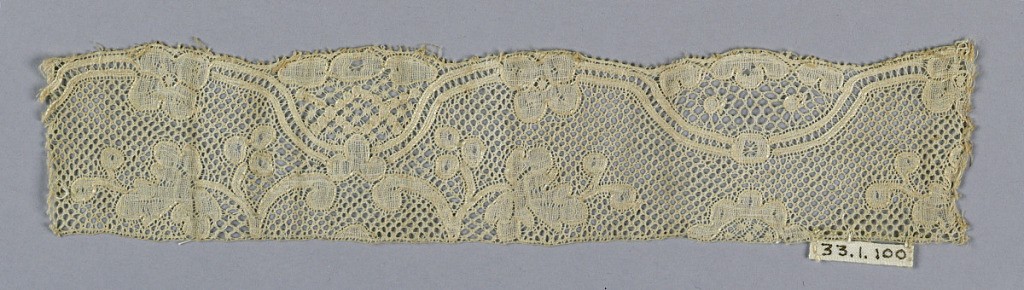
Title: Fragment
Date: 18th century
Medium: linen Technique: bobbin lace, Mechlin style with five hole ground
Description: Louis XV pattern, ''fond à cinq trous''.